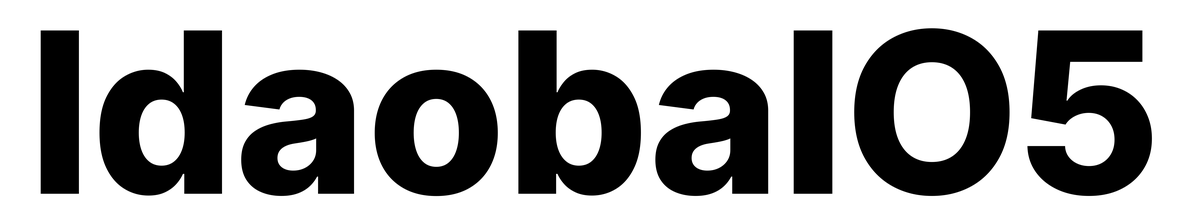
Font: Inter_ExtraBold